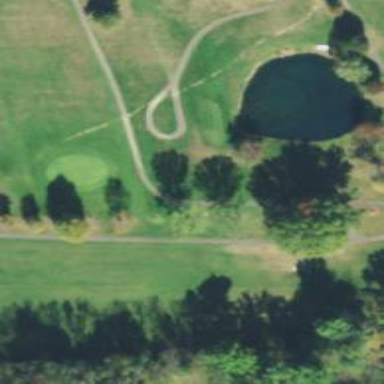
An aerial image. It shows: Path used for both walking and golf.